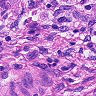
Metastatic tissue present: yes